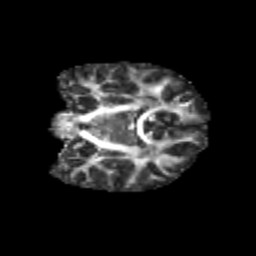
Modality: FA
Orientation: coronal
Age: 11
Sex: female
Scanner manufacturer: siemens
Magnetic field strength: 3 T
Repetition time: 3.8 s
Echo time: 0.07 s